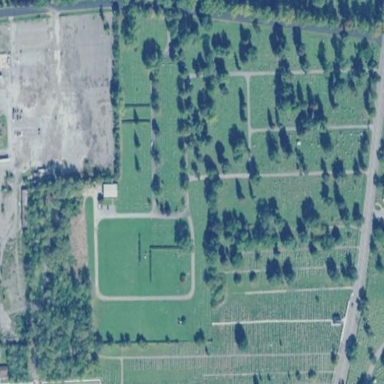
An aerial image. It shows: Cemetery.